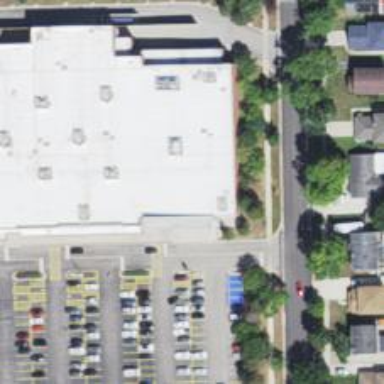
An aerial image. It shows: Supermarket.